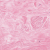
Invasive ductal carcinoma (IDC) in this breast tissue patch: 0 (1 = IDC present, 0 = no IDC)